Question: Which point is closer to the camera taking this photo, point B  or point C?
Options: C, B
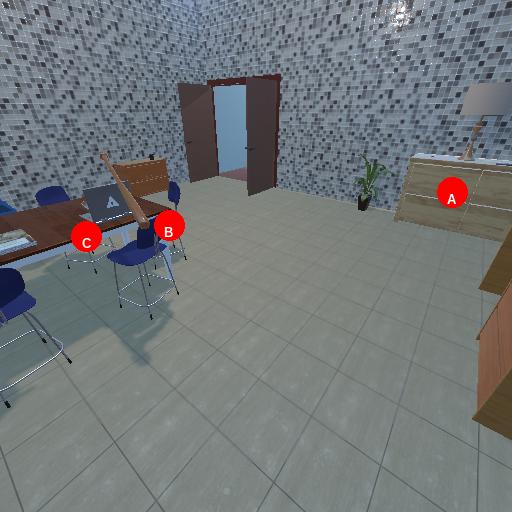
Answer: C